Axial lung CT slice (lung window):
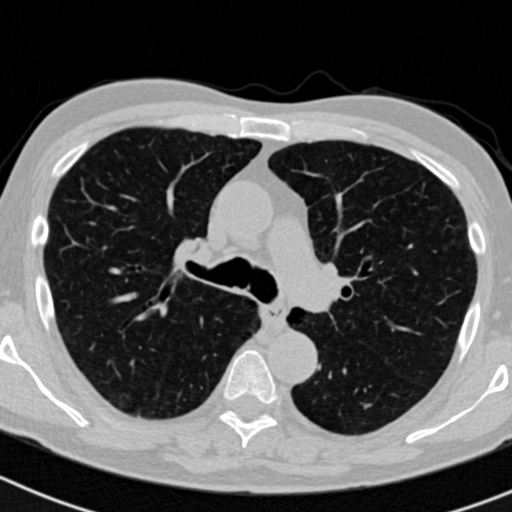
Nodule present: no